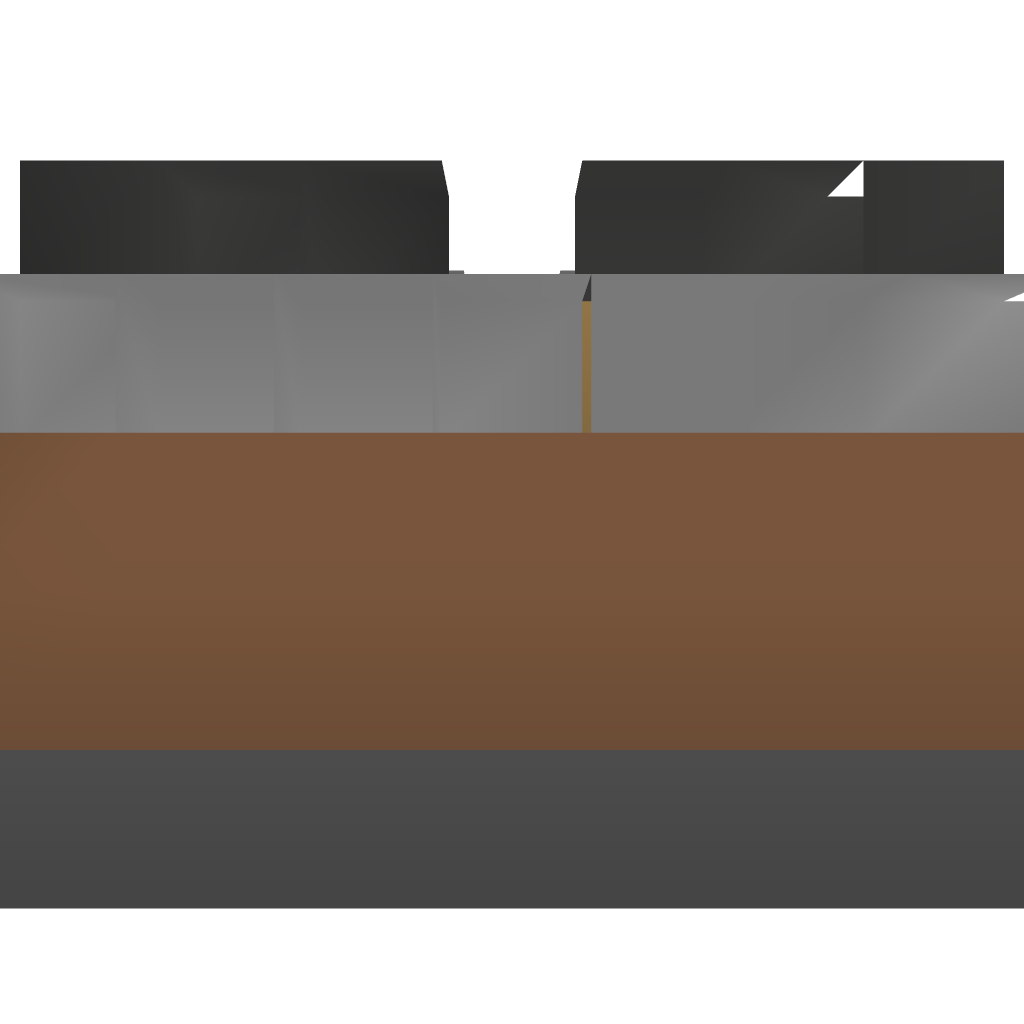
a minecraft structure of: Cobblegen